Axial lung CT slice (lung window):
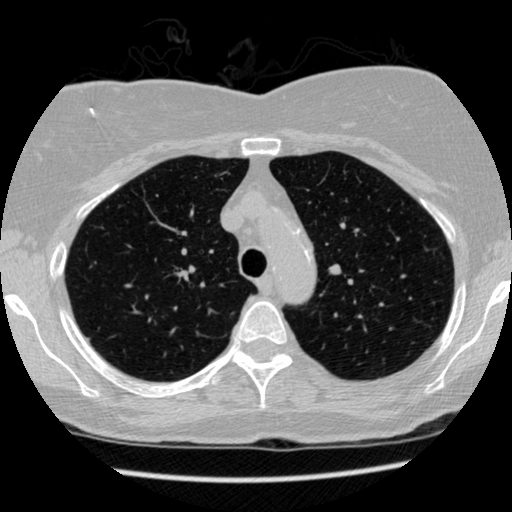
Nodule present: no